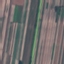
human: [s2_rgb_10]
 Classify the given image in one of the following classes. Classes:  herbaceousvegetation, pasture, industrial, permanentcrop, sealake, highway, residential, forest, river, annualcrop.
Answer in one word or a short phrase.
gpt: AnnualCrop